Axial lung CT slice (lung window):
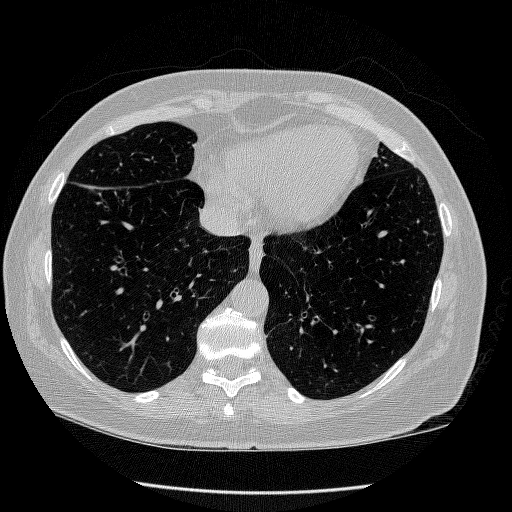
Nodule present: no